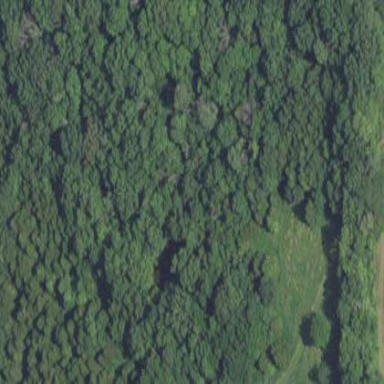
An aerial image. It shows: Mixed woodland area with variety of leaf types and cycles.